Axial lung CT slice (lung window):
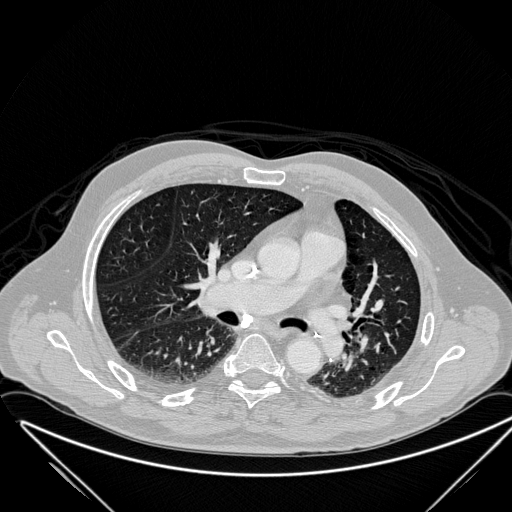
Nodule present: no